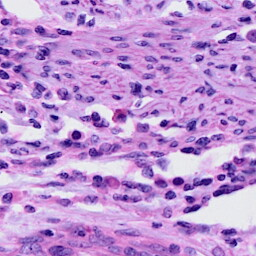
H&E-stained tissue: Cervix